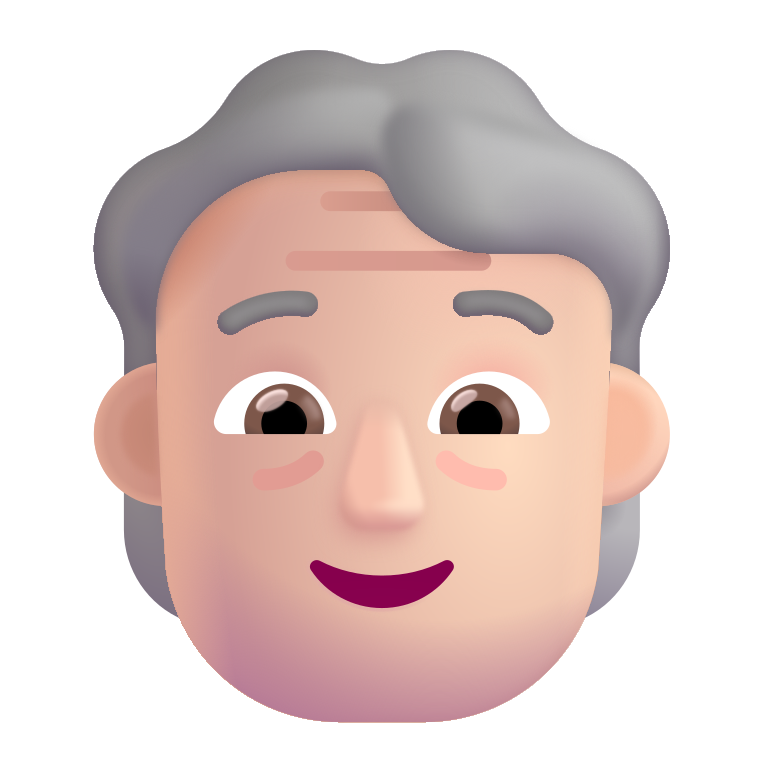
older person color light